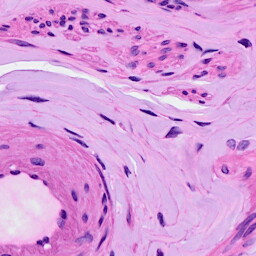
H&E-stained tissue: Ovarian